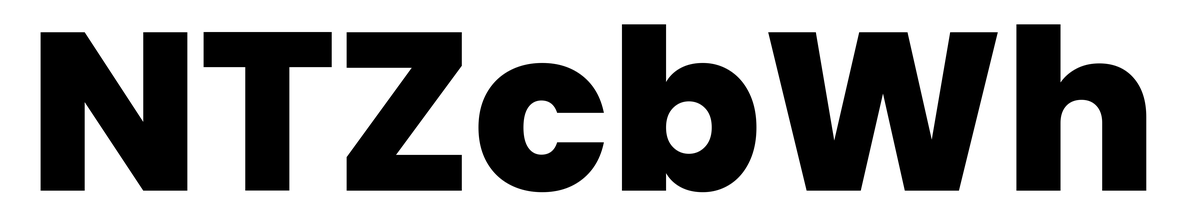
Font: Poppins-ExtraBold